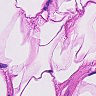
Metastatic tissue present: no